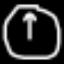
Label: clock